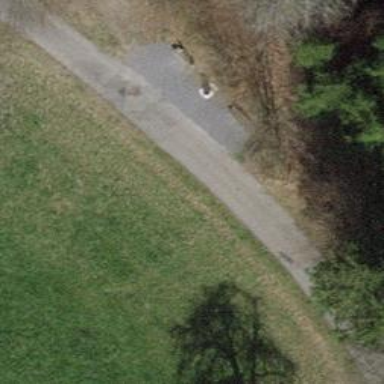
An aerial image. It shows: Bench for seating.